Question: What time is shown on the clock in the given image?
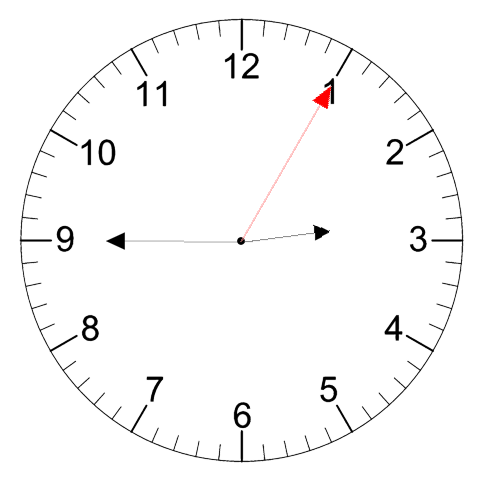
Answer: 02:45:05